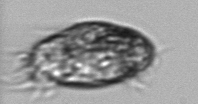
Label: Euplotes